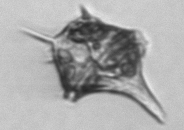
Label: Amylax